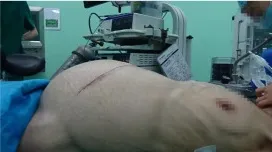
(A, B) Frontal and lateral appearance of the patient's abdomen before the eighth surgery.
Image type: medical_photograph (skin_photograph)